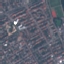
Land use / land cover: Residential